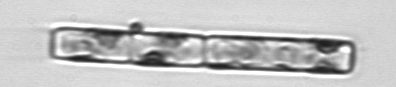
Label: Guinardia_delicatula